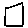
Label: square